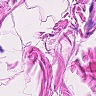
Metastatic tissue present: no